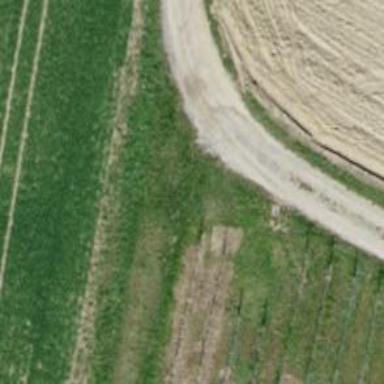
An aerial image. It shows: Pebblestone track with grade2 tracktype.